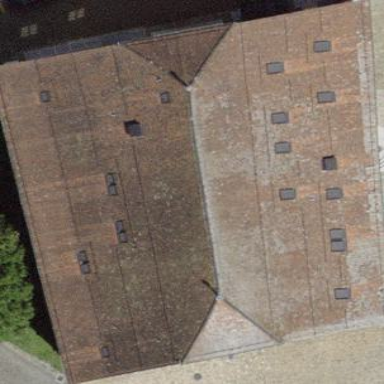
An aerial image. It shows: Building with half-hipped roof made of roof tiles.